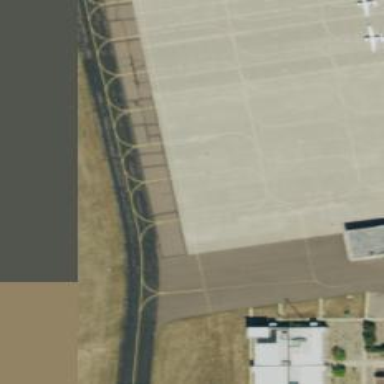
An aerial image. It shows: Image of taxiway at airport.